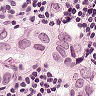
Metastatic tissue present: yes